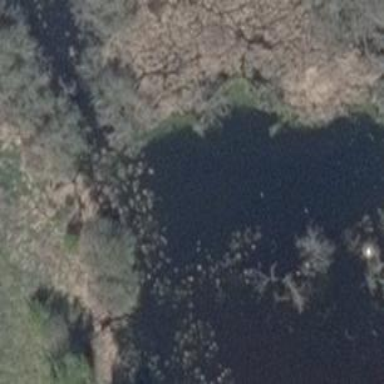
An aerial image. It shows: Serene pond surrounded by nature.